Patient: sex M, age 55
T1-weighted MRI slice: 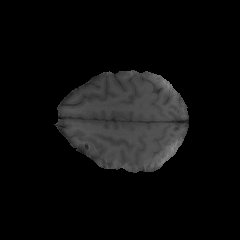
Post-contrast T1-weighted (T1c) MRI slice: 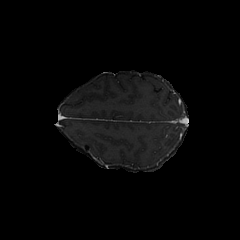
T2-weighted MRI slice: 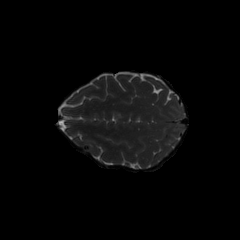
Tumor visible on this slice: no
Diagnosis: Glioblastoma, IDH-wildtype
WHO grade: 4